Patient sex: F
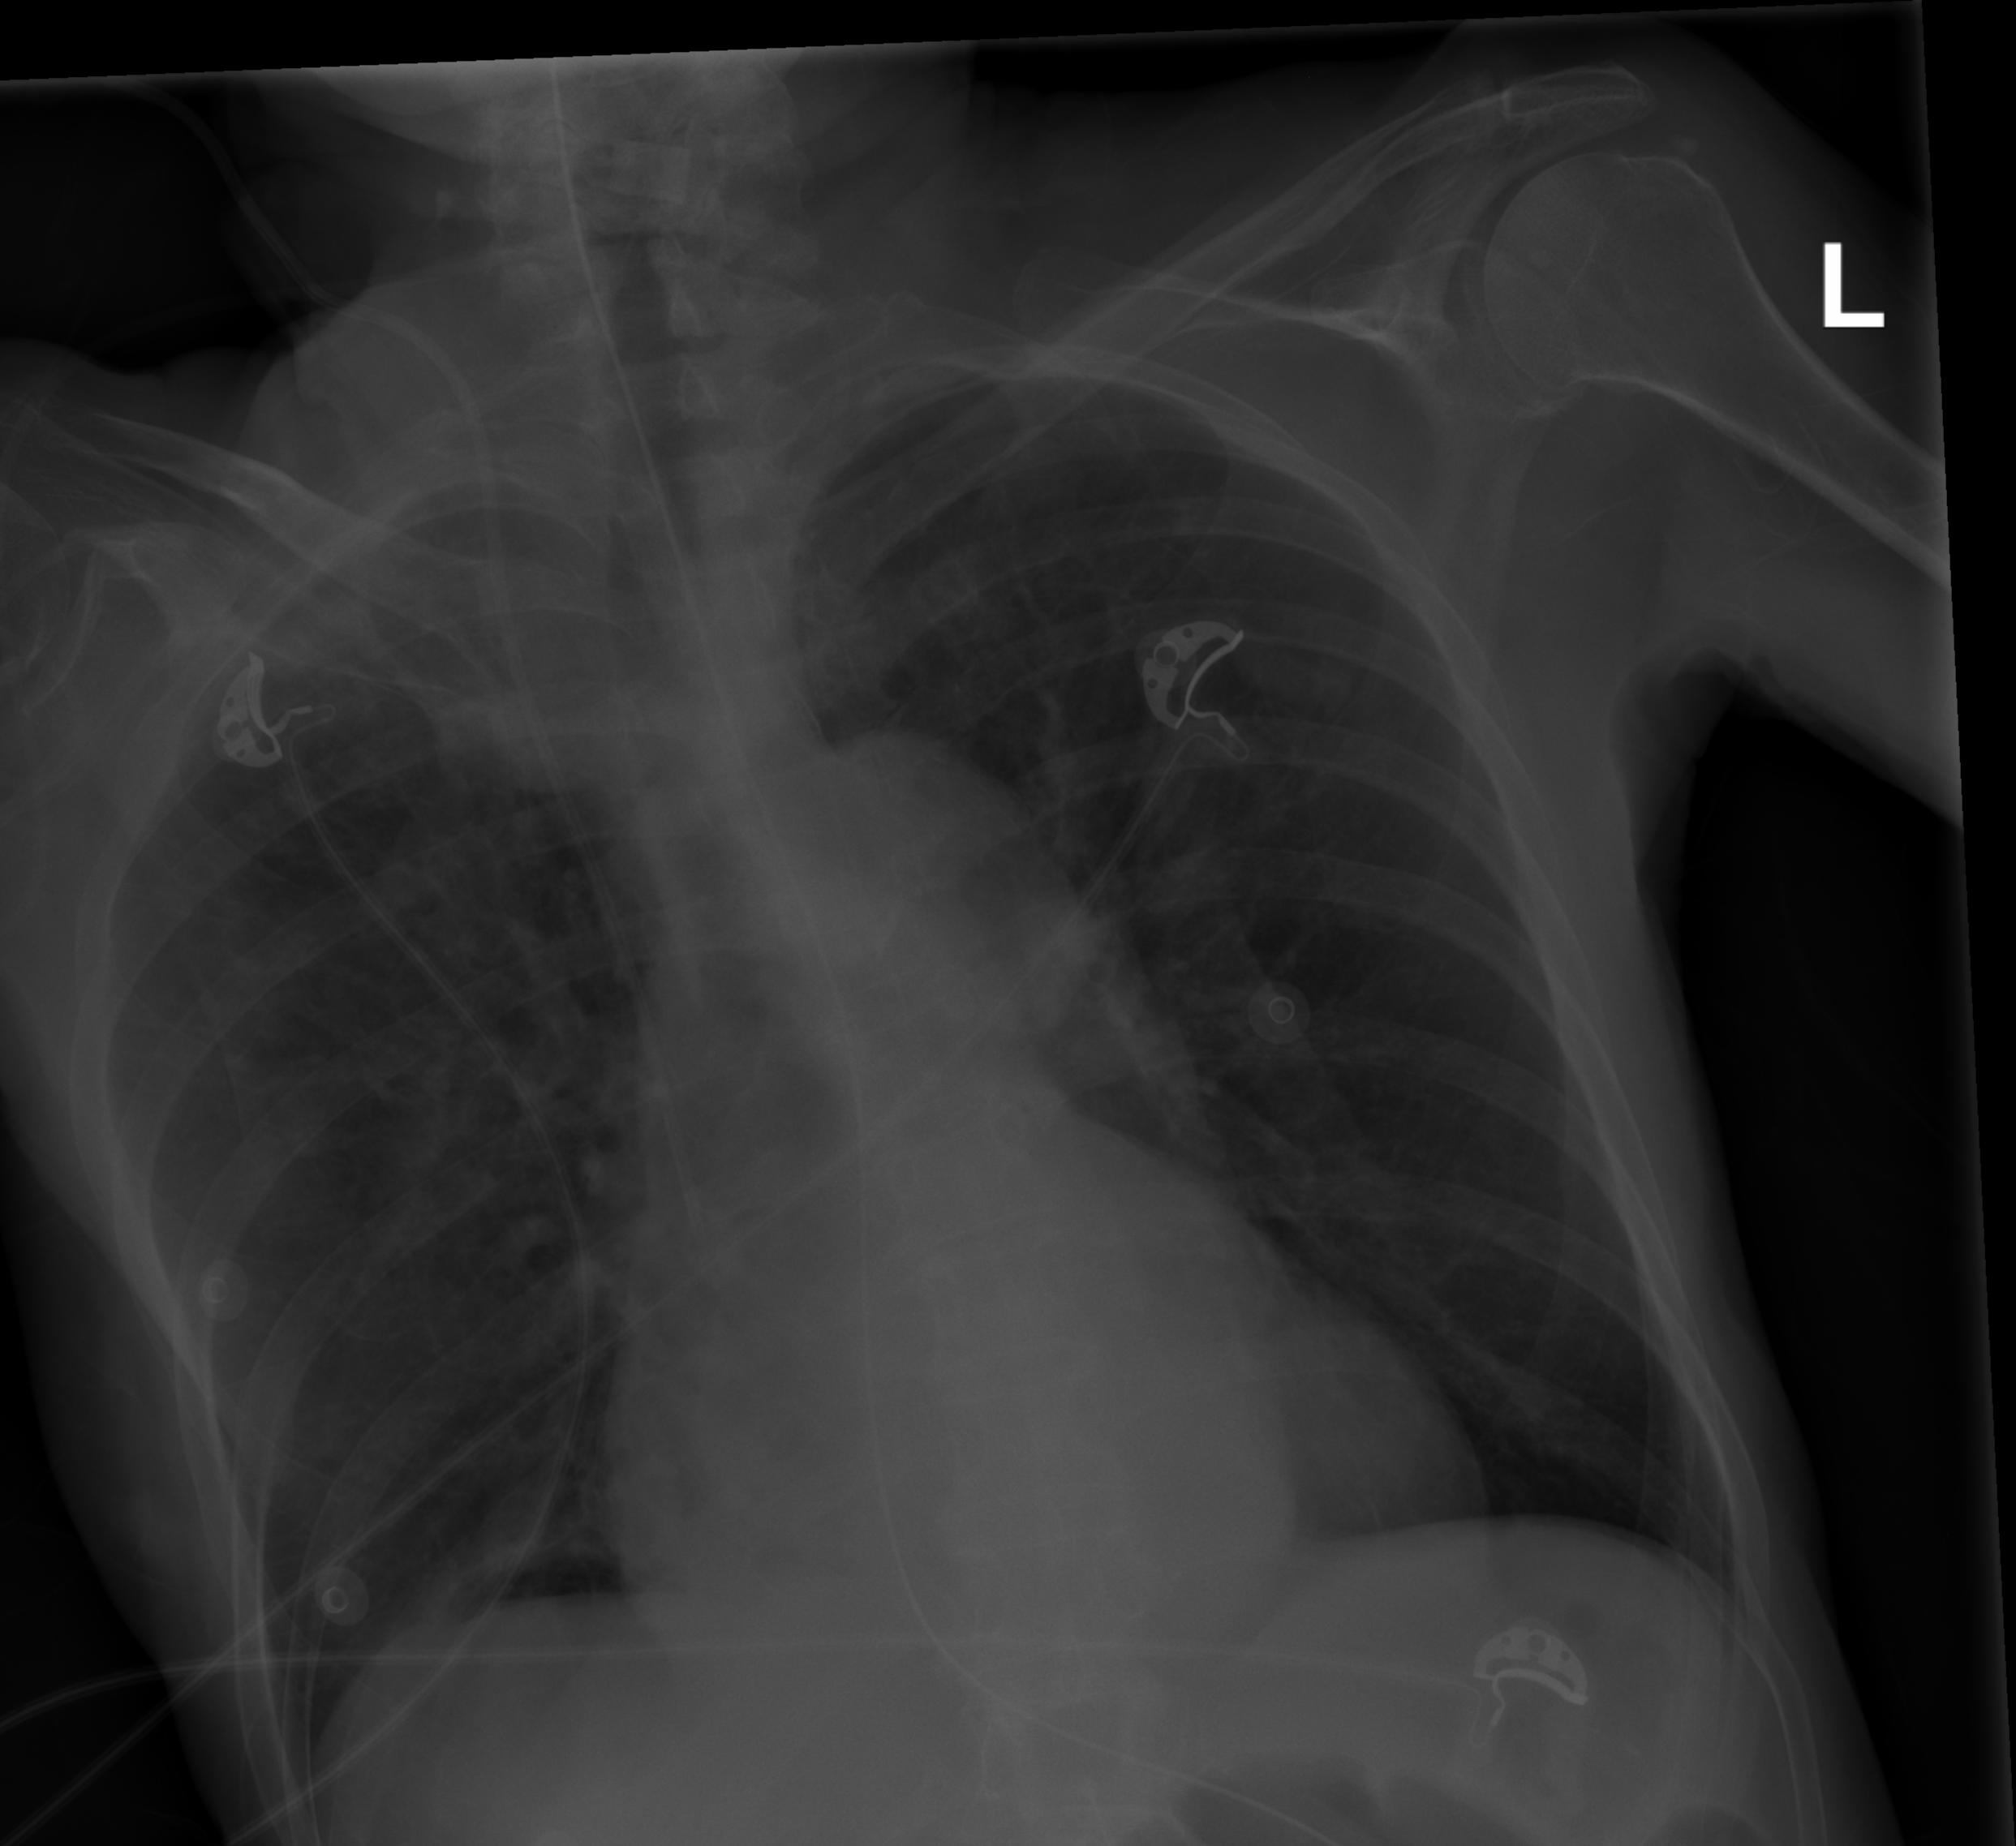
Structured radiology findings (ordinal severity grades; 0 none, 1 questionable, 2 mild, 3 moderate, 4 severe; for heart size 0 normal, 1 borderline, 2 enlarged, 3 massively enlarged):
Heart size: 2
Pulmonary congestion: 0
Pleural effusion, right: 0
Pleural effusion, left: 0
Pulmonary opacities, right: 2
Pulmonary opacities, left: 0
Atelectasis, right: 0
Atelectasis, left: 0